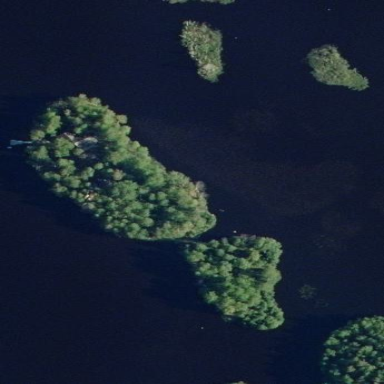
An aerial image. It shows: Islet.